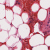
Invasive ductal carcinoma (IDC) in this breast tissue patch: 0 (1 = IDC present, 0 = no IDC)